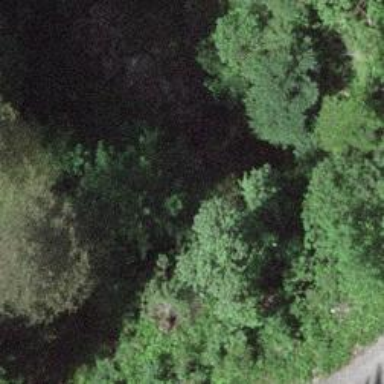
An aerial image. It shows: Culvert tunnel that serves as drain for the waterway.